Question: Is it possible to move the card below the block with detail?

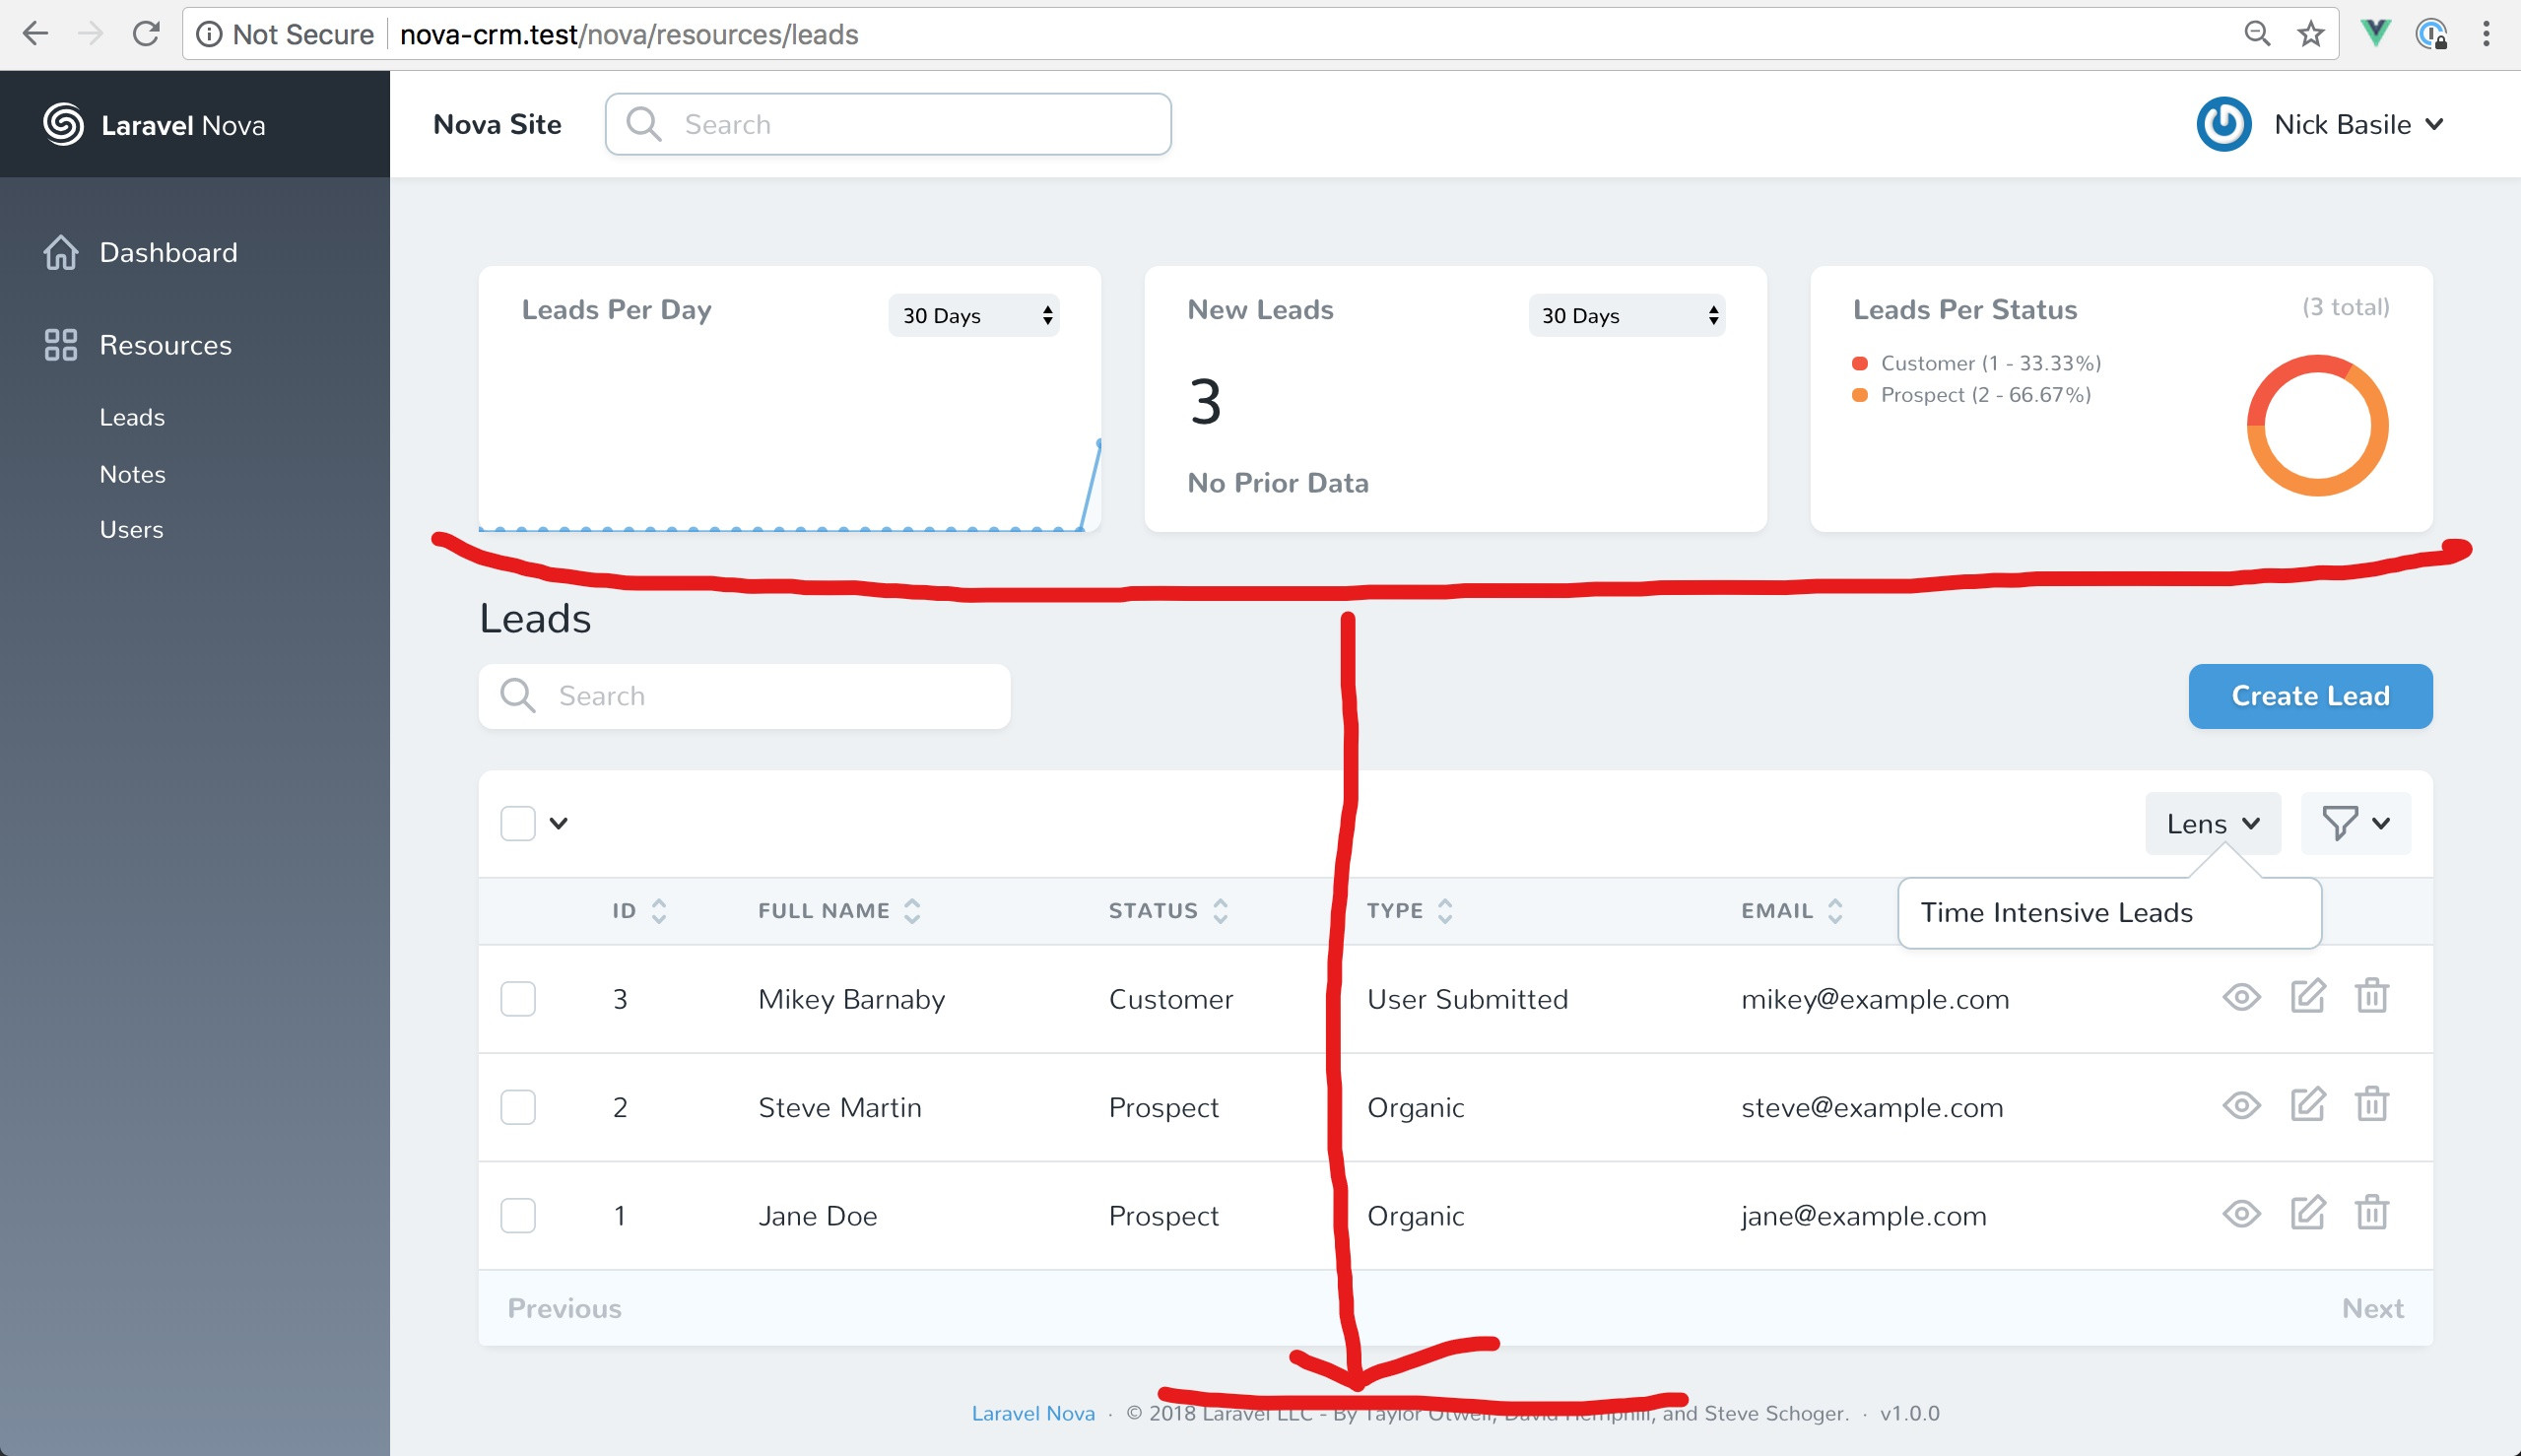
Answer: While Laravel Nova doesn't allow this, you can use custom vanilla JavaScript to cut and paste it. It's a bit hacky but it works ♂️
This is all in the 'Card.vue' that the 'artisan nova:card yourname/customcard' command creates.
Give the card an 'id' so we can find it later:
'''
<card class="flex flex-col justify-center" id="custom-card">
'''
Then find it again:
'''
let customCard = document.querySelector('#custom-card');
'''
The listing of the details of that resource has a div with a custom 'dusk' element and the value is set to 'resourcename-detail-component' where 'resourcename' is e.g. 'user'. You need to find that element and then append the card snippet to it:
'''
let anotherComponent = document.querySelector('div[dusk=resourcename-detail-component]');
anotherComponent.appendChild(customCard);
'''
I've written this up here: <URL>